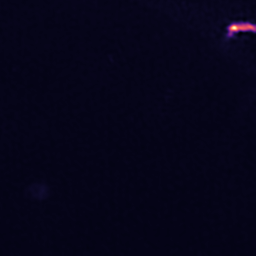
Label: Super-resolution ER image